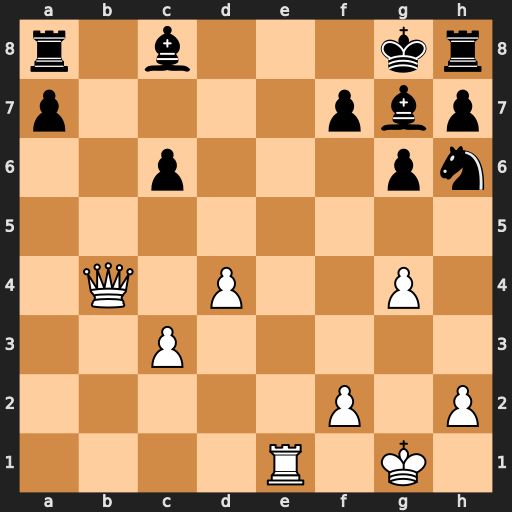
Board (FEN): r1b3kr/p4pbp/2p3pn/8/1Q1P2P1/2P5/5P1P/4R1K1
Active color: w
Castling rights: -
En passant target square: -
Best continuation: Re8+ Bf8 Qxf8#